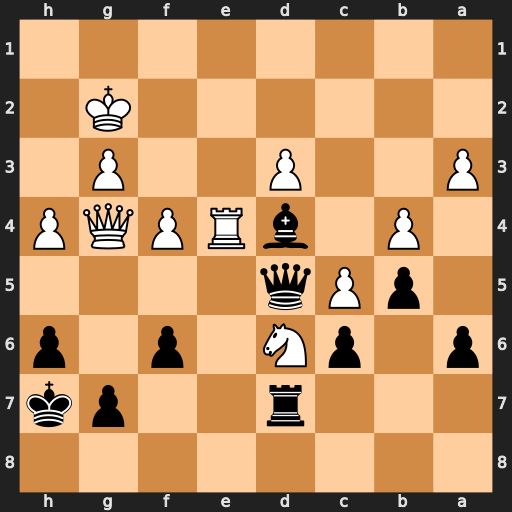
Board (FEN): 8/3r2pk/p1pN1p1p/1pPq4/1P1bRPQP/P2P2P1/6K1/8
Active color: b
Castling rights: -
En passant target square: -
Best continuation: Rxd6 cxd6 f5